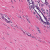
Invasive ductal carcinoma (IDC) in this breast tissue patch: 0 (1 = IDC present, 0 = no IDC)